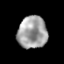
Tissue: prostate
Cell type: T cells
Senescence score: 0.2809
Nuclear area (px): 932
Mean DAPI intensity: 159.647